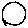
Label: circle